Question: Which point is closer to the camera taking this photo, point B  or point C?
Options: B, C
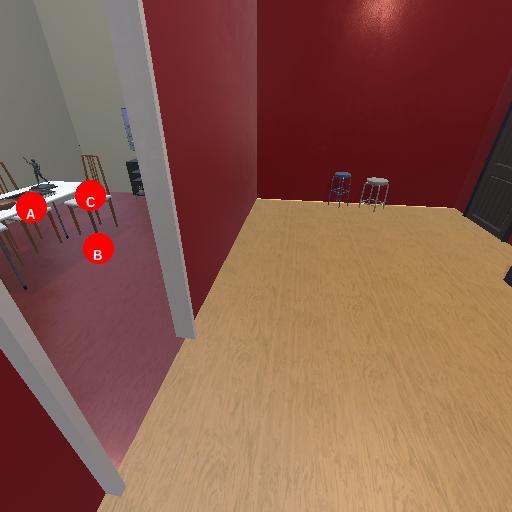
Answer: B